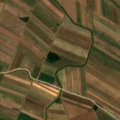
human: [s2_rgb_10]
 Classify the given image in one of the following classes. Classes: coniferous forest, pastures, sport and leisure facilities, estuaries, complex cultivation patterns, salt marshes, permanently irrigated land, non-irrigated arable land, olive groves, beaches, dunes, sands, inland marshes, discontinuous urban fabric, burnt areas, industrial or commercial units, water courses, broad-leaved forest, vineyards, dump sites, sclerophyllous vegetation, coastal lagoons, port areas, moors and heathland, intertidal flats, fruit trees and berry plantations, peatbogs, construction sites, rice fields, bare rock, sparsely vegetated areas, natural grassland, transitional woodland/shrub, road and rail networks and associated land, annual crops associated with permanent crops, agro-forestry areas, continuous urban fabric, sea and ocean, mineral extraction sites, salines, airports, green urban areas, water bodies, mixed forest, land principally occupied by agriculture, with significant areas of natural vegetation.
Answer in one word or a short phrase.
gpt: non-irrigated arable land